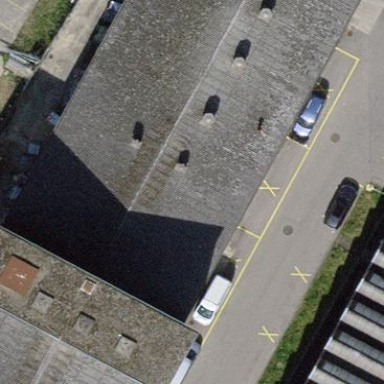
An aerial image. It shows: Industrial building.